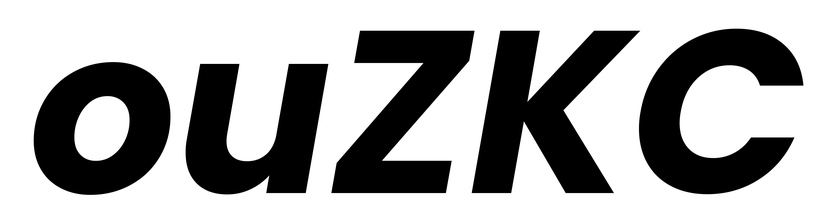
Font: Poppins-BoldItalic